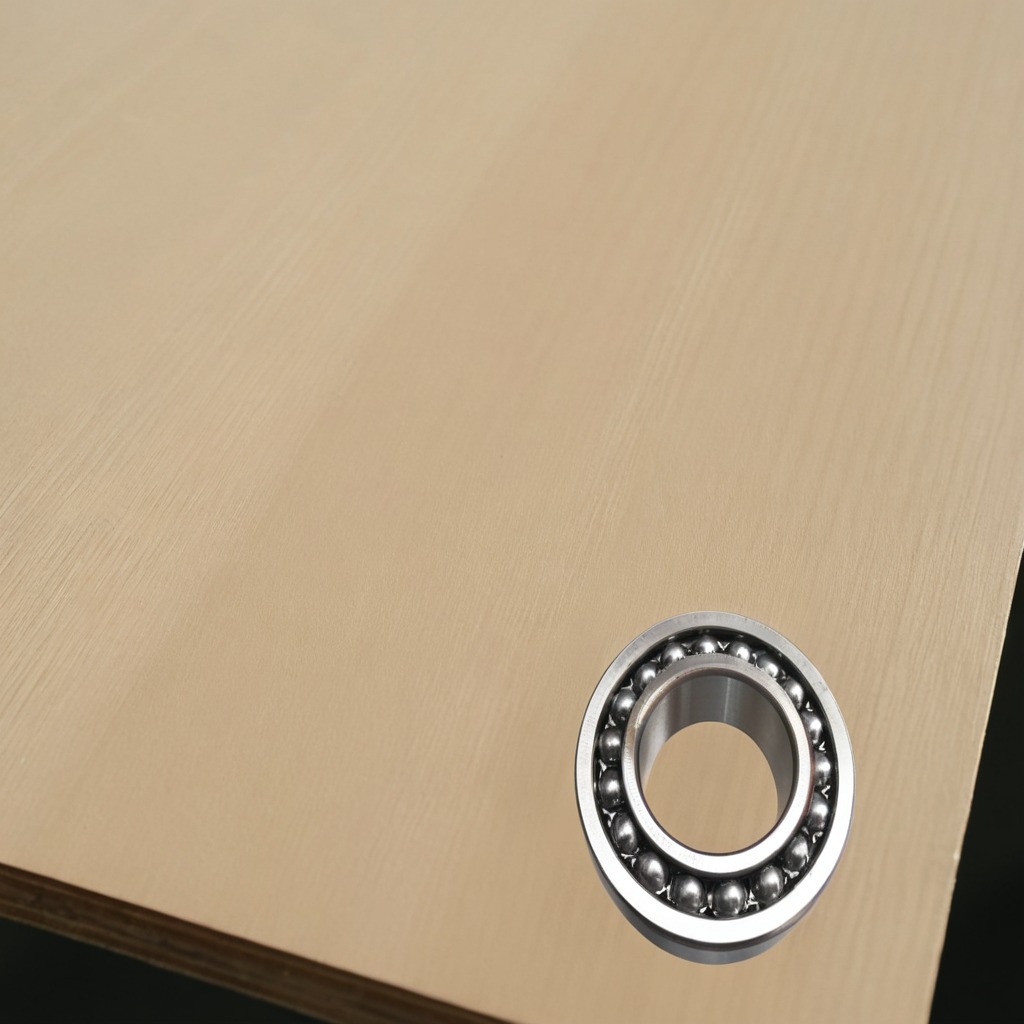
A metal ball bearing lies on the plywood surface in a paint workshop lit by afternoon window light.